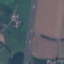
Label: Highway